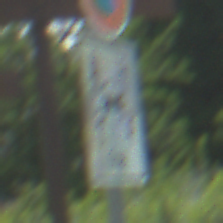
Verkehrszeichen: CarsharingfahrzeugeFrei
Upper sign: EingeschraenktesHalteverbot
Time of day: Midday
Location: Outdoor (Nature)
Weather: PartlyCloudy
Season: NotSpecified
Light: Natural